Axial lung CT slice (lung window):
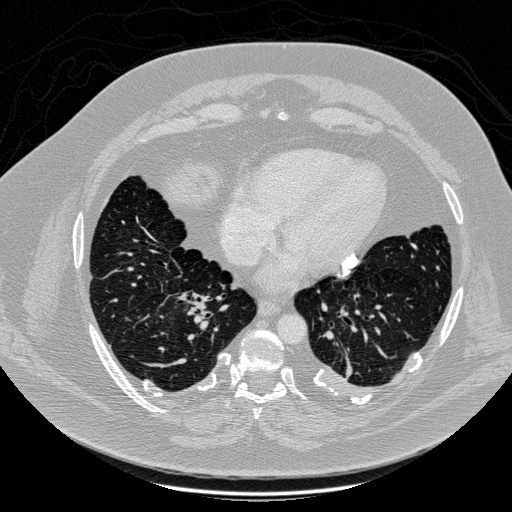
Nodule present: no